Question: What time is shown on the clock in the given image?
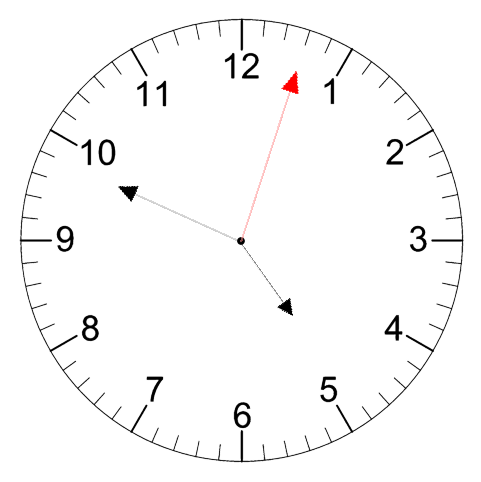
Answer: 04:49:03